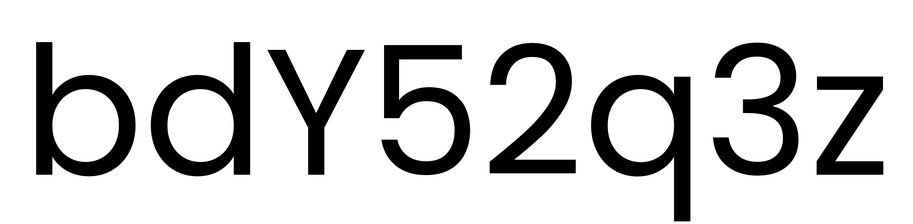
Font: Poppins-Regular